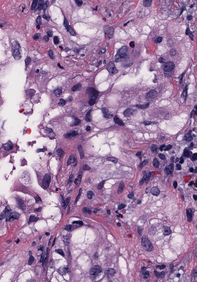
Tumor epithelial tissue: yes
Tumor-associated stroma tissue: yes
Normal tissue: no